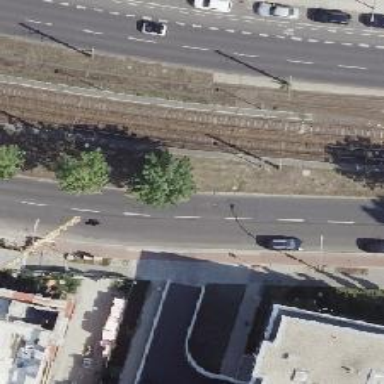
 and parallel parking lane markings are present."